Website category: sports
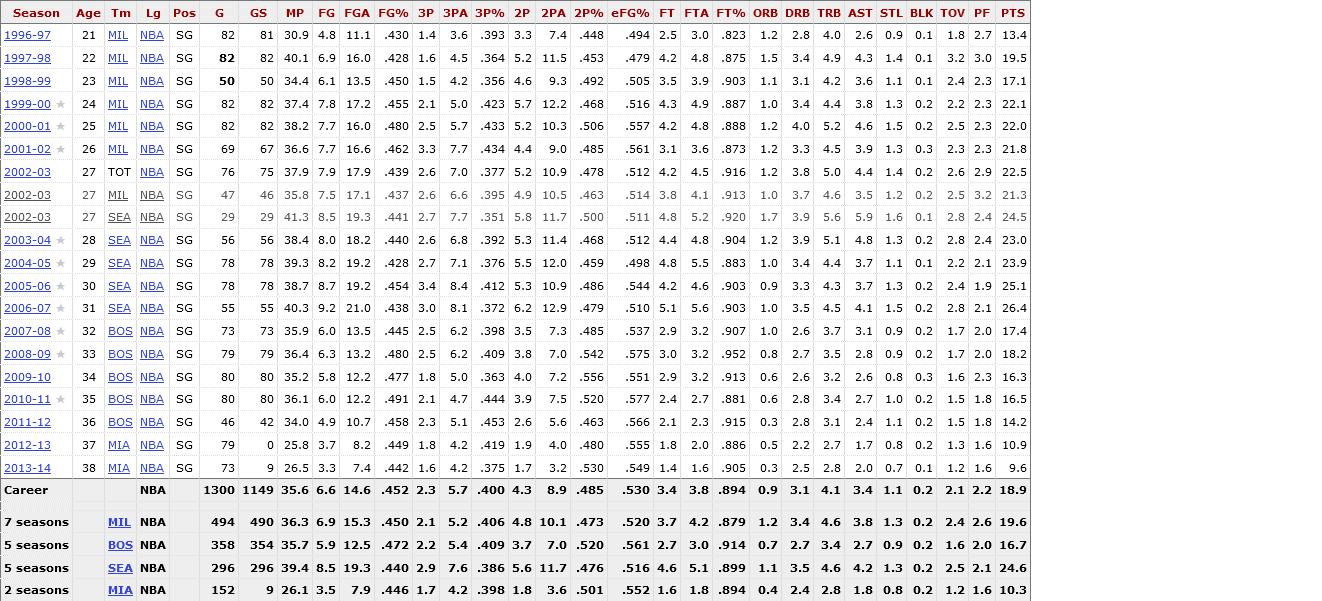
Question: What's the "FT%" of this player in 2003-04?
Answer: .904

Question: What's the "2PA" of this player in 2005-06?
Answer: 10.9

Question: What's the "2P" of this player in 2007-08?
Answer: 3.5

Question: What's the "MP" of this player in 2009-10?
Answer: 35.2

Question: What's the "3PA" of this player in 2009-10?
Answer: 5.0

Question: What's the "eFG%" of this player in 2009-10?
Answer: .551

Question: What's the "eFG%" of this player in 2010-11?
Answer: .577

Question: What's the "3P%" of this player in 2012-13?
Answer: .419

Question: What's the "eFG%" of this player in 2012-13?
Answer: .555

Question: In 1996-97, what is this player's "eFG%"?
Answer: .494

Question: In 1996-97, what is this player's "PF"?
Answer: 2.7

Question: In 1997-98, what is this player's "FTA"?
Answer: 4.8

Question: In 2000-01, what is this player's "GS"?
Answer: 82

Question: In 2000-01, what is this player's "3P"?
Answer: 2.5

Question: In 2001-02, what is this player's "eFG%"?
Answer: .561

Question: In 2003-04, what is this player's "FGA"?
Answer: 18.2

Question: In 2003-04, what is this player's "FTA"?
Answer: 4.8

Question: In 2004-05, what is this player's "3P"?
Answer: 2.7

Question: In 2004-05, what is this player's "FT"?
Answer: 4.8

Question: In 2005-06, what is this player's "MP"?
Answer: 38.7

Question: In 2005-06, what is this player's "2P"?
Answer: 5.3

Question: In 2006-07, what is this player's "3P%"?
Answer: .372

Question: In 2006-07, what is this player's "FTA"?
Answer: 5.6

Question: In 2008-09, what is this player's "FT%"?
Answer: .952

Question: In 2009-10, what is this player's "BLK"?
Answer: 0.3

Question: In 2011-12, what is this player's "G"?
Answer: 46

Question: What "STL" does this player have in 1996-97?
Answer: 0.9

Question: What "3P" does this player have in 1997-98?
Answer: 1.6

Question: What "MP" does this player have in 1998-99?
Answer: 34.4

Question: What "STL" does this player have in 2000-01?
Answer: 1.5

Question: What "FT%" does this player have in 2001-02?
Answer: .873

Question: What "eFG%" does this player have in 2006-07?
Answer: .510

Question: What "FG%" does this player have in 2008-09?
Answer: .480

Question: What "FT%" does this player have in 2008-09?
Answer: .952

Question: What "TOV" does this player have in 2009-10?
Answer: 1.6

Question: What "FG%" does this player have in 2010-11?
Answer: .491

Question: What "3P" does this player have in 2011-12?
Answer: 2.3

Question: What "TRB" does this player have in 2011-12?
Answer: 3.1

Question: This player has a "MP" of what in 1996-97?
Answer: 30.9

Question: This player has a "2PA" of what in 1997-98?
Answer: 11.5

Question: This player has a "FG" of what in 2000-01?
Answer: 7.7

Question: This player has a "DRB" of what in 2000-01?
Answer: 4.0

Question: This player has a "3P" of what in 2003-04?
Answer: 2.6

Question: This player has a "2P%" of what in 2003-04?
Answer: .468

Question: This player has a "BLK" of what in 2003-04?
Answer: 0.2

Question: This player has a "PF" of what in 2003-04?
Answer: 2.4

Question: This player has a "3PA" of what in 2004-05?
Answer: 7.1

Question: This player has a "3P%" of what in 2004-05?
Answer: .376

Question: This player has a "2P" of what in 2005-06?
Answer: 5.3

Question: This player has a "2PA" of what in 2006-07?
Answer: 12.9

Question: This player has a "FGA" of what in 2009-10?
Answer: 12.2

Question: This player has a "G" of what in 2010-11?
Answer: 80

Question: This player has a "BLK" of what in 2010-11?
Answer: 0.2

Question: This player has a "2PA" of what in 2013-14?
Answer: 3.2

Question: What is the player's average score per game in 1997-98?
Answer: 19.5

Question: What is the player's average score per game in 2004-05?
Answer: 23.9

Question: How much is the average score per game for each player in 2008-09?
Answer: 18.2

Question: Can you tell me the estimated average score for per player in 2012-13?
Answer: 10.9

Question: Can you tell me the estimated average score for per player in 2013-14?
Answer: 9.6

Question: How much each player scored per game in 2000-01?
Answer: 22.0

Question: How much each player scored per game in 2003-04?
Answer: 23.0

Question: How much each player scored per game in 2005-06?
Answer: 25.1

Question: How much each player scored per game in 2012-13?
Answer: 10.9

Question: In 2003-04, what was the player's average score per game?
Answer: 23.0